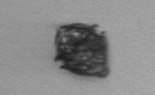
Label: Kryptoperidinium_triquetrum